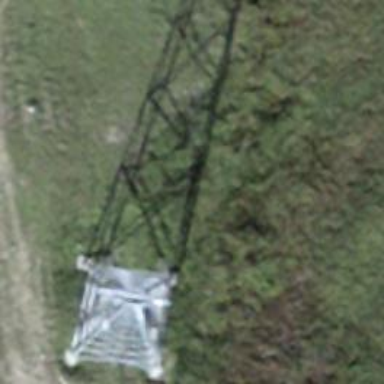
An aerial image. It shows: Pylon for aerialway.